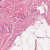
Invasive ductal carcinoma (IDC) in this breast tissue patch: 0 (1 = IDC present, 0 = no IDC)